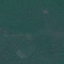
Land use / land cover: Forest